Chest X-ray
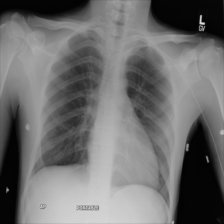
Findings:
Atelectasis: negative
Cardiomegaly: negative
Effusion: negative
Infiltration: negative
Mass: negative
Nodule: negative
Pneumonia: negative
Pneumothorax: negative
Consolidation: negative
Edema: negative
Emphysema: negative
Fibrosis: negative
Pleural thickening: negative
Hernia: negative